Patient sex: M
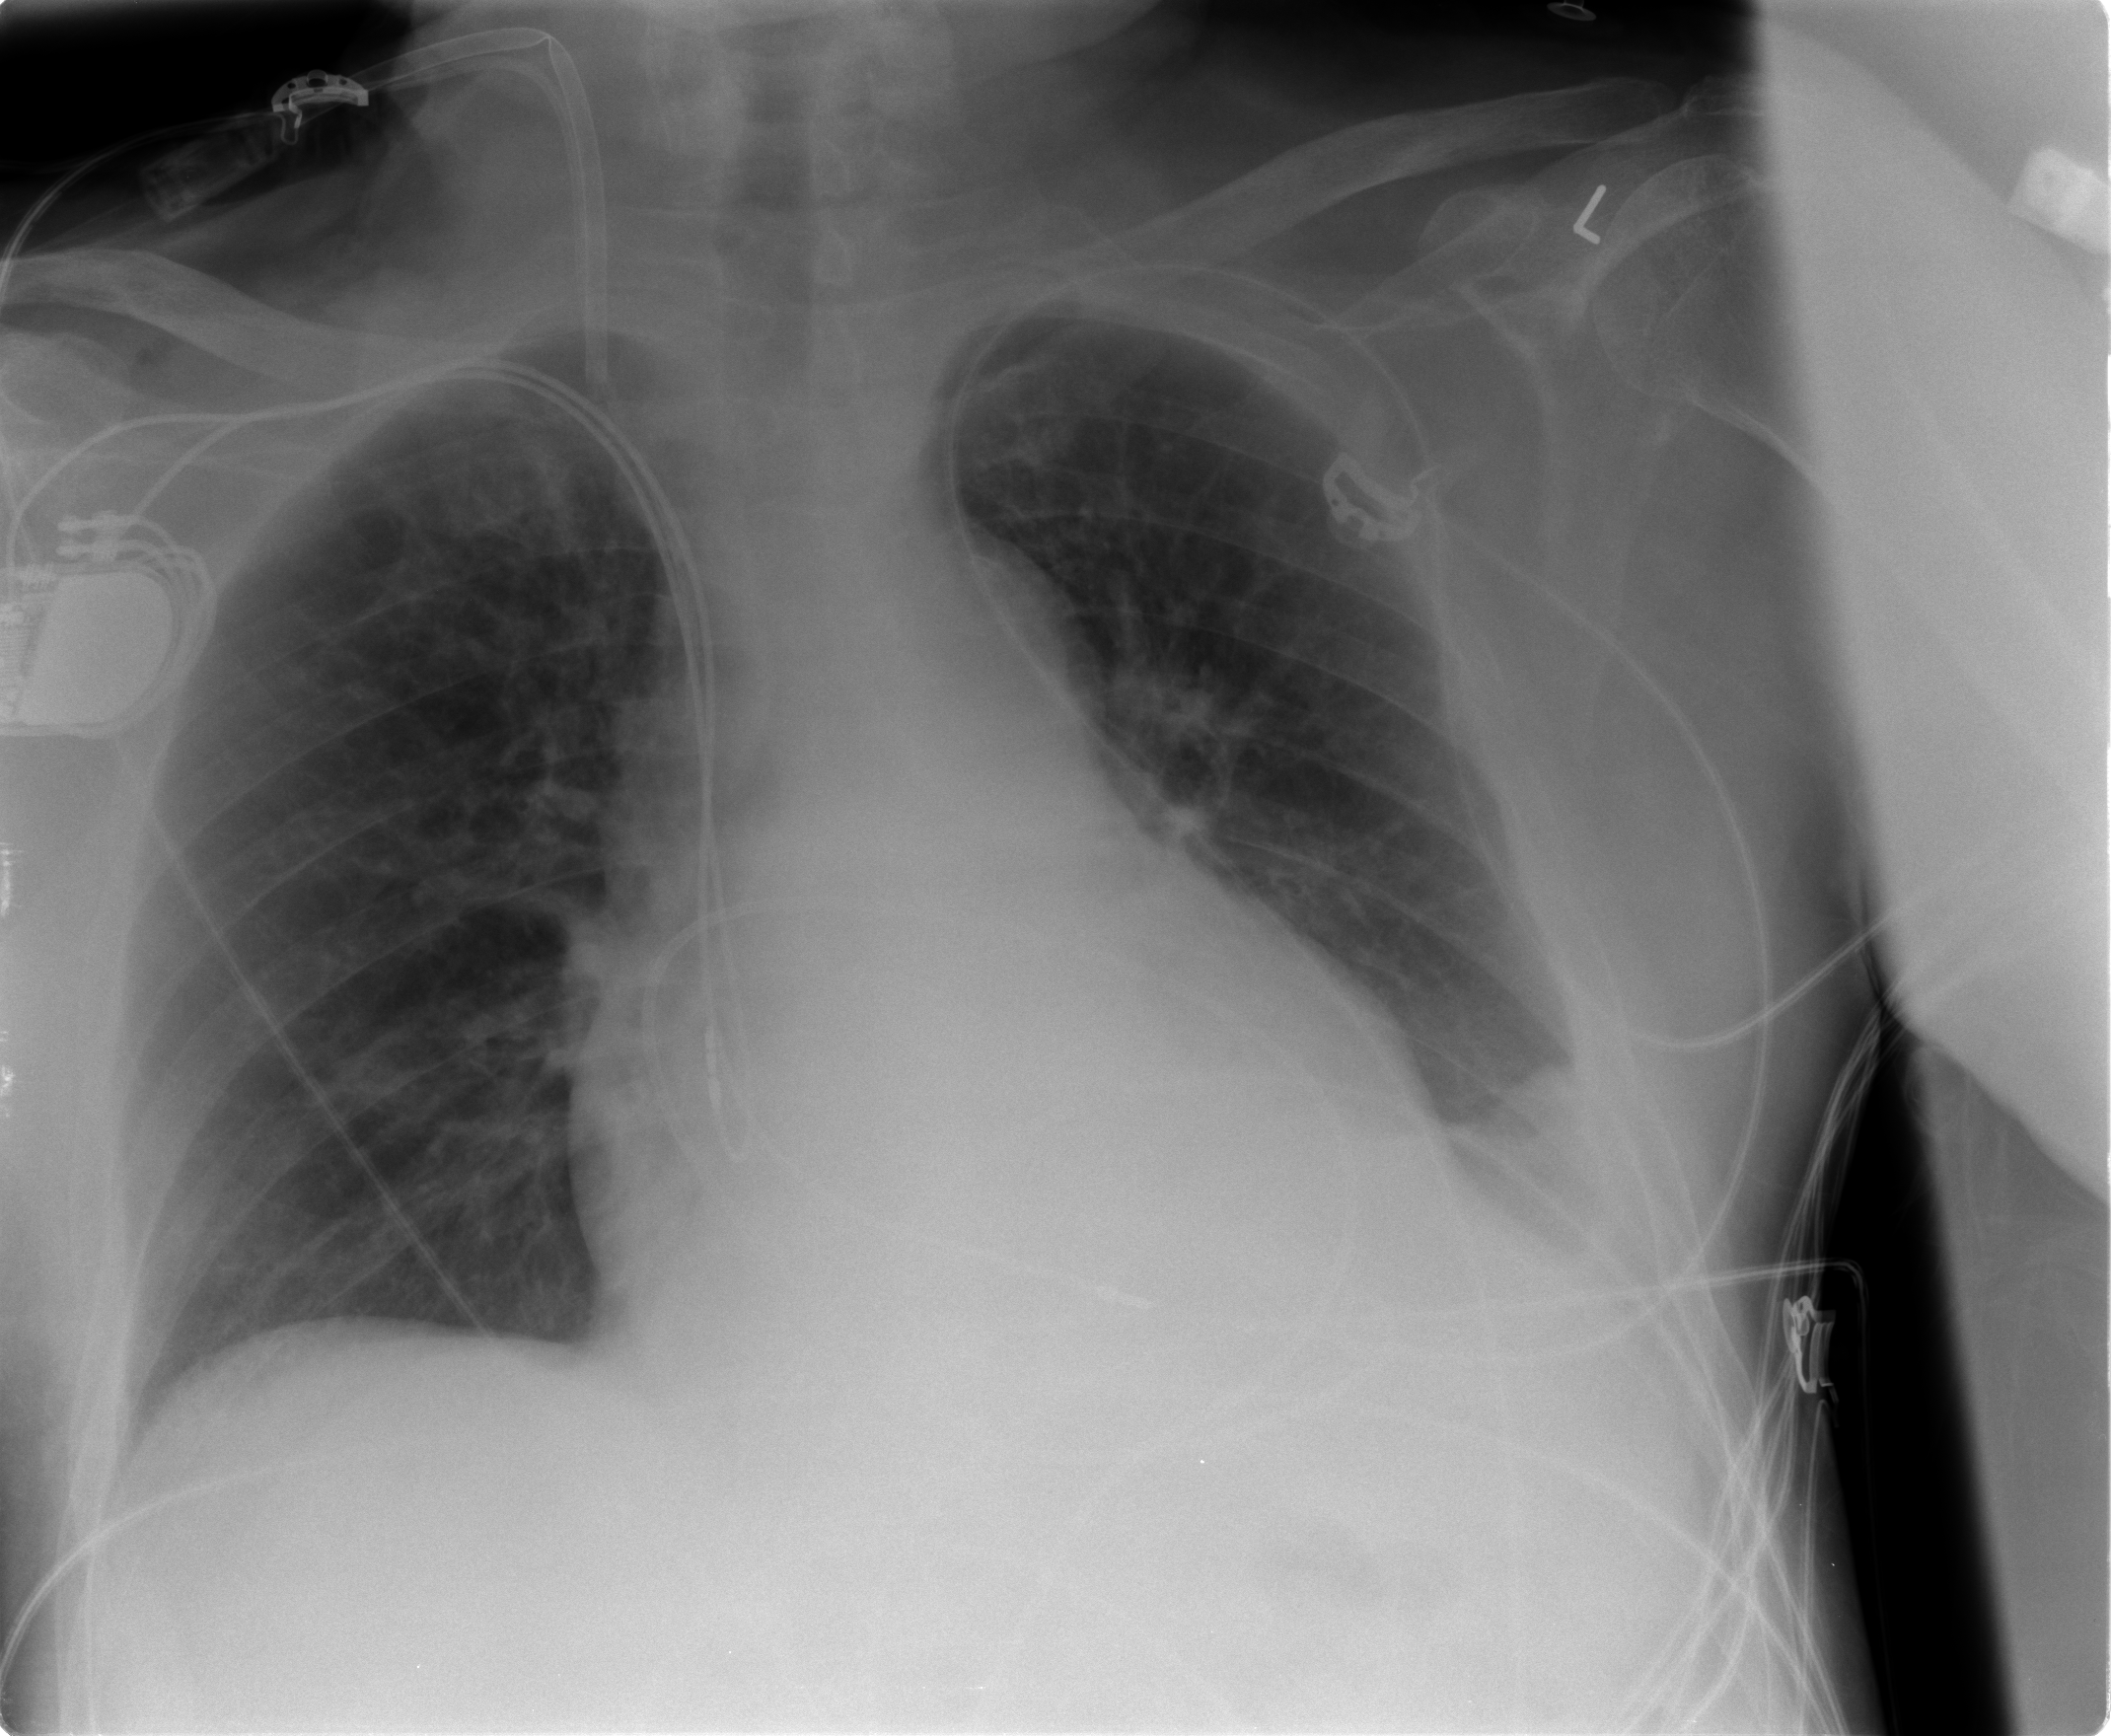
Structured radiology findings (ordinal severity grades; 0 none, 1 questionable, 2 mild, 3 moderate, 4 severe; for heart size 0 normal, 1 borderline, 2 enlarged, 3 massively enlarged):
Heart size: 2
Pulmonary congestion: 0
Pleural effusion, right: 0
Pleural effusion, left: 2
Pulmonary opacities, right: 0
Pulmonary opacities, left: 0
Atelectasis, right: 2
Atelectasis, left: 2